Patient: sex M, age 78
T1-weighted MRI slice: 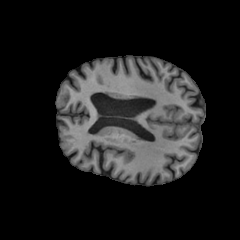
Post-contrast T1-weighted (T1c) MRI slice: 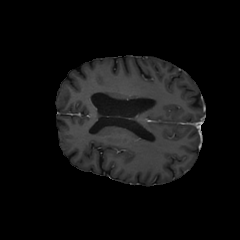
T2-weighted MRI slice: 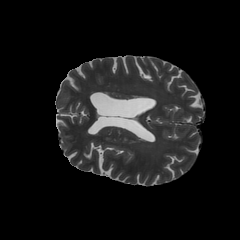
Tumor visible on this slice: no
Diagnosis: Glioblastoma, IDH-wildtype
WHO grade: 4